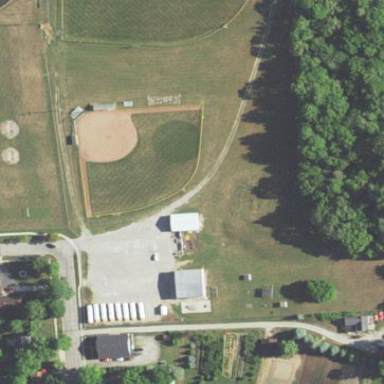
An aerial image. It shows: Baseball pitch for leisure and sports activities.